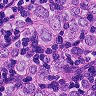
Metastatic tissue present: yes